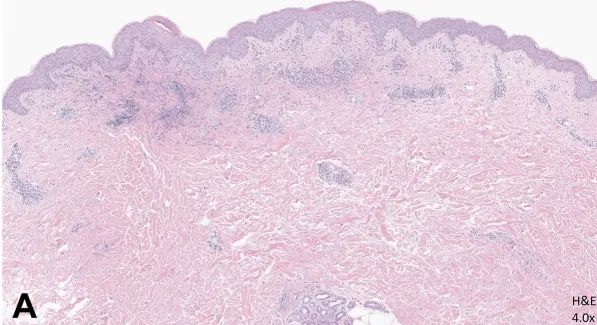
A 6-mm punch biopsy from the right upper abdomen demonstrated leukocytoclastic vasculitis on hematoxylin and eosin evaluation. Panel. Shows x4 magnification.
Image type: pathology (h&e)